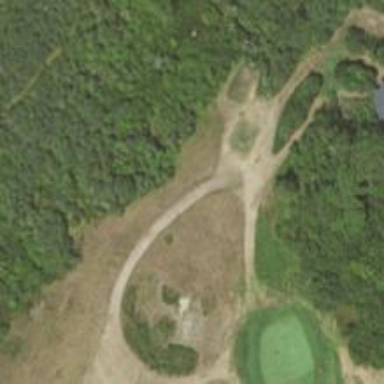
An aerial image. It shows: Path used for both walking and golf.